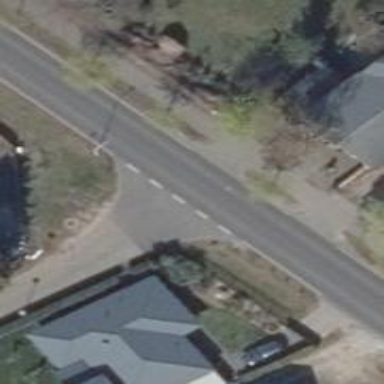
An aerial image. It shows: Road with "give way" sign.